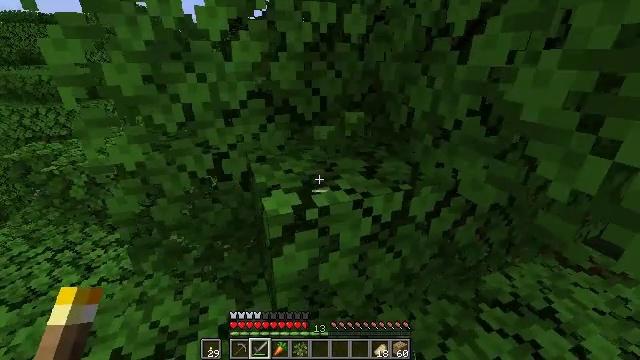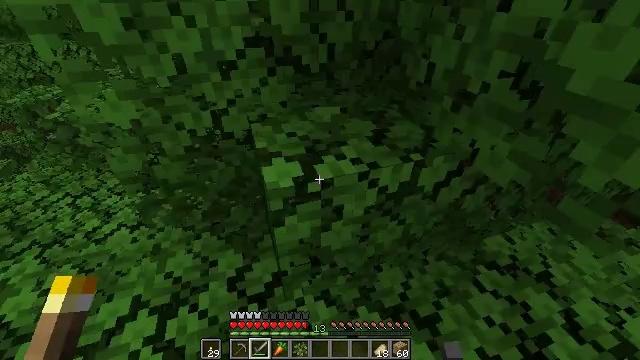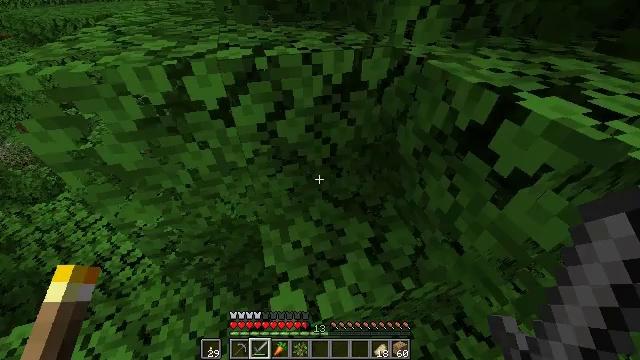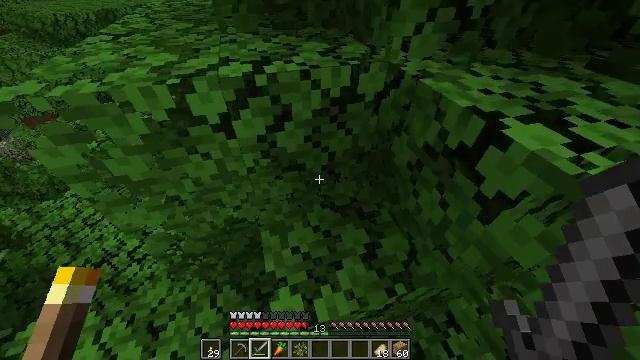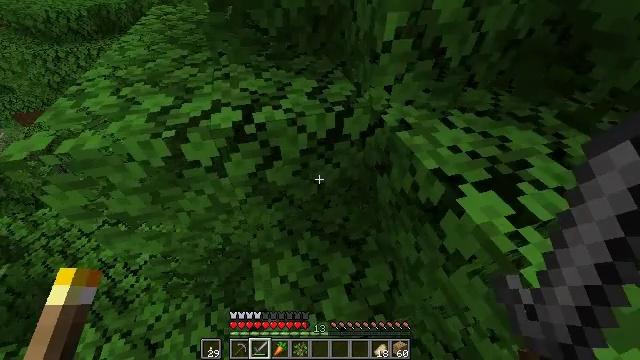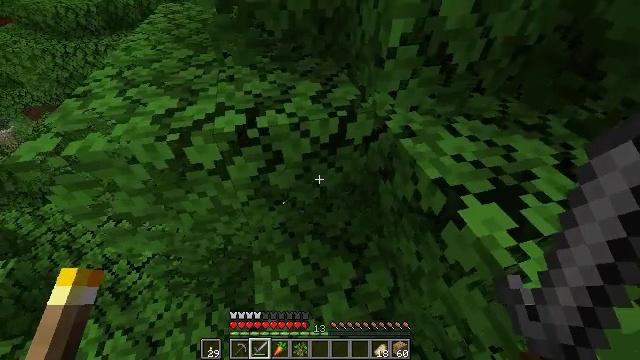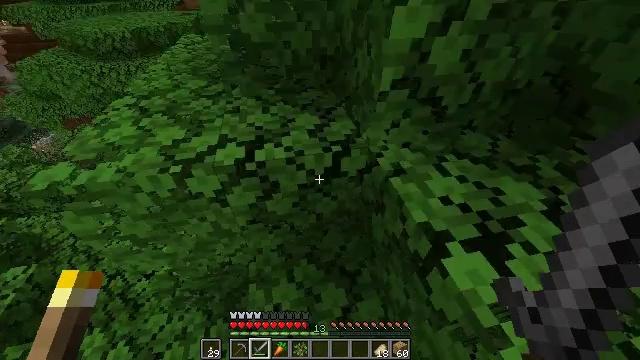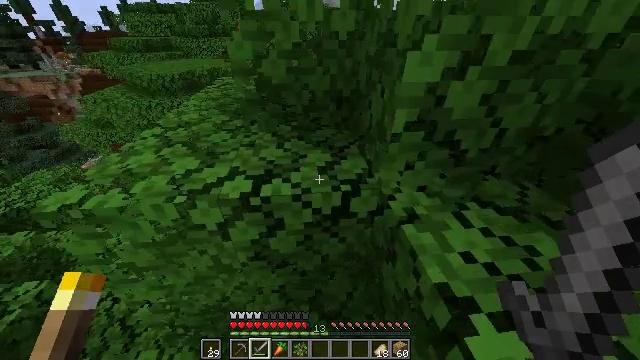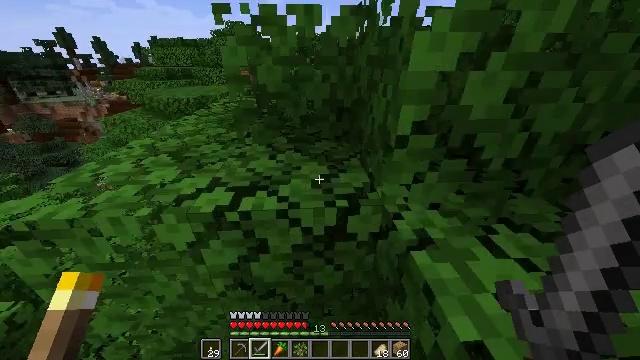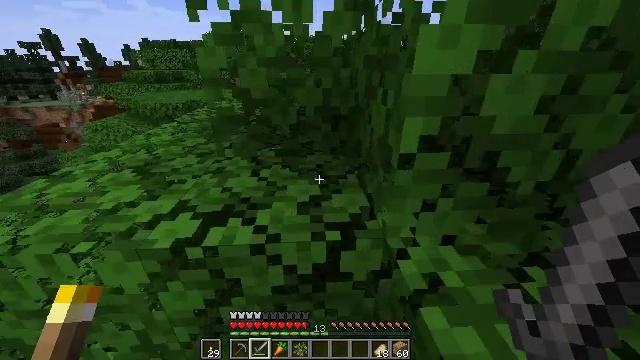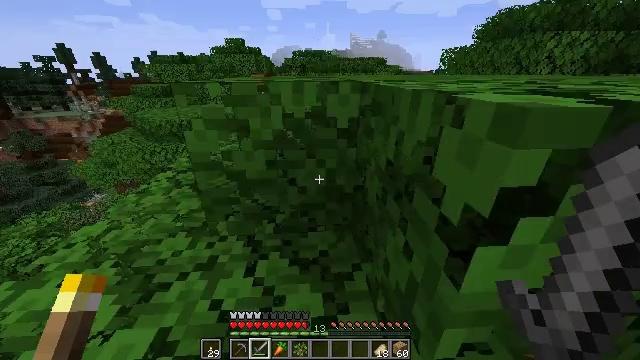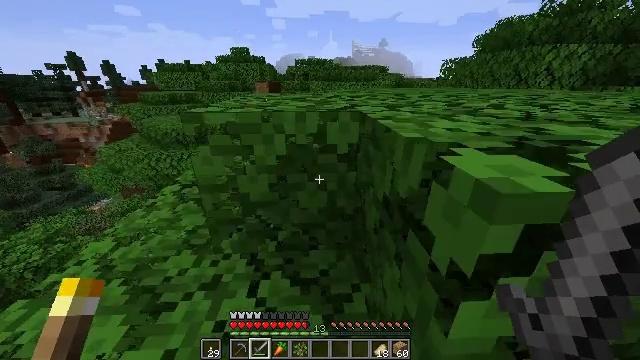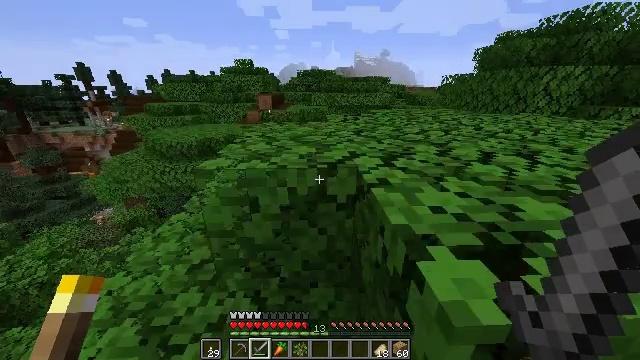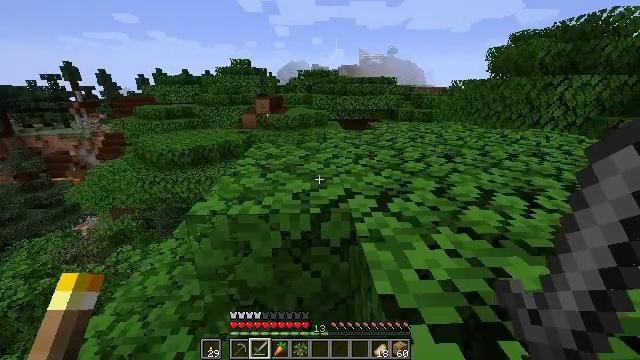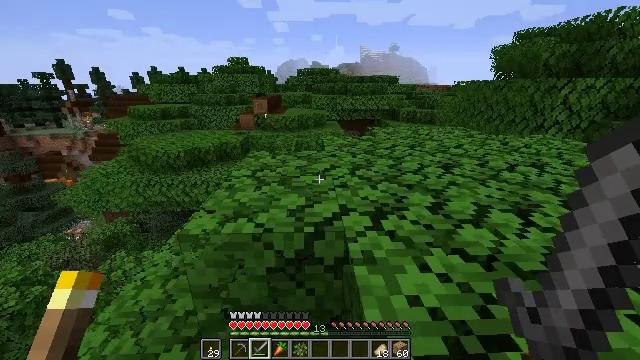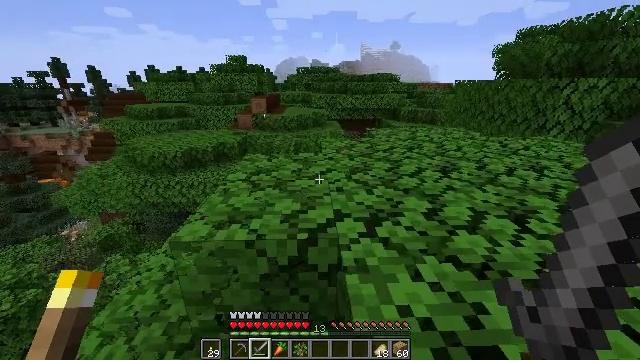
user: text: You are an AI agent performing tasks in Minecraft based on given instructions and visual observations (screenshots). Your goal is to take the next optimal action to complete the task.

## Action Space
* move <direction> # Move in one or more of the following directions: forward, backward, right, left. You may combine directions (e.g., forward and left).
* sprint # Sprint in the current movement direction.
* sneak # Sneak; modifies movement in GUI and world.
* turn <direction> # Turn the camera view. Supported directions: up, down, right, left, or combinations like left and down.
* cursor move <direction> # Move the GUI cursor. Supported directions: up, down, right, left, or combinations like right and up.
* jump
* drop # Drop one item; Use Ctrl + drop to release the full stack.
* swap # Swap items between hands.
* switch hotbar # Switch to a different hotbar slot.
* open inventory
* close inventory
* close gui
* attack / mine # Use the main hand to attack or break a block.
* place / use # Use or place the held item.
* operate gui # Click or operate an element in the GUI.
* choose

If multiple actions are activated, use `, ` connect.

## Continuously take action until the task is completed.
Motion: motion action
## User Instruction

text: Harvest dark oak leaves for decorative purposes.
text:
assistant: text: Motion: move forward, sprint, turn left and down, jump
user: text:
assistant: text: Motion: move forward, sprint, turn left and down, jump
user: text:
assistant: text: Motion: move forward, sprint, turn down, jump
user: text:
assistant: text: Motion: move forward, sprint, jump
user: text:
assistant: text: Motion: move forward, sprint, turn left, jump
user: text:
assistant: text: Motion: move forward, sprint, turn left and up
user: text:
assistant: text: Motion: move forward, sprint, turn left and up
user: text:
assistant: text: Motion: move forward, sprint, turn left and up
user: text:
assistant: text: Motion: move forward, sprint, turn up
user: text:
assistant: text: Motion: move forward, sprint, jump
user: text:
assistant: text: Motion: move forward, sprint, turn up, jump
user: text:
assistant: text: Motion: move forward, sprint, turn up, jump
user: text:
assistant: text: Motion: move forward, sprint, turn up, jump
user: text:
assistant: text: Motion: move forward, sprint
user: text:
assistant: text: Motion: move forward, sprint
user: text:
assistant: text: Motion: move forward, sprint
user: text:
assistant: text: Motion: move forward, sprint
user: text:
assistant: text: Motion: move forward, sprint
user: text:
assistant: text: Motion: move forward, sprint, turn right and down, jump
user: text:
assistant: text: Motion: move forward, sprint, turn right, jump
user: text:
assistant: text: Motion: move forward, sprint, jump
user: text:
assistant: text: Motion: move forward, sprint, jump
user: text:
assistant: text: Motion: move forward, sprint, turn right, jump
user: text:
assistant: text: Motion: move forward, sprint, jump
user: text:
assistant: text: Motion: move forward, sprint
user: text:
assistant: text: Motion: move forward, sprint
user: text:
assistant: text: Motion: move forward, sprint
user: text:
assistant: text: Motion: move forward, sprint
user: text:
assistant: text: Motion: move forward, sprint
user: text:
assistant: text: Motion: move forward, sprint